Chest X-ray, AP view. Patient: 62 years old, sex F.
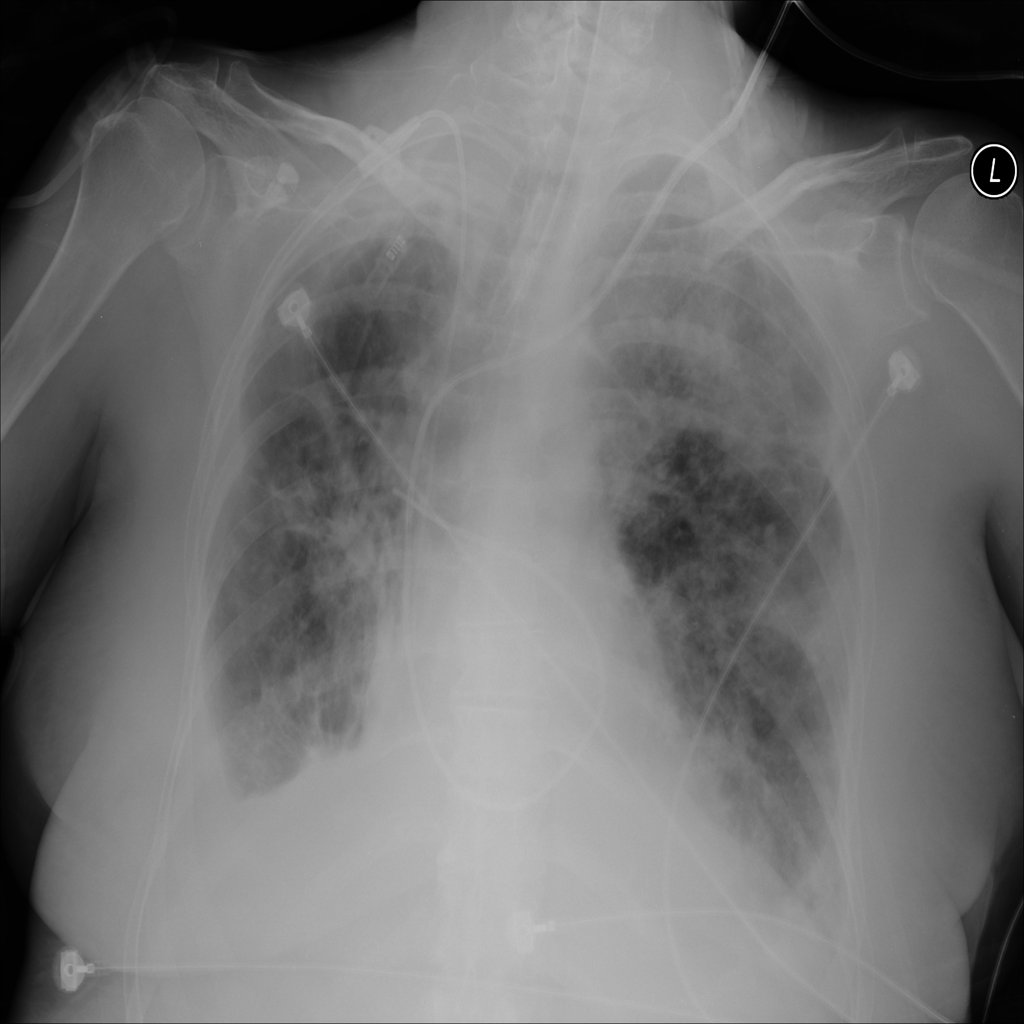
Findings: Pleural_Thickening